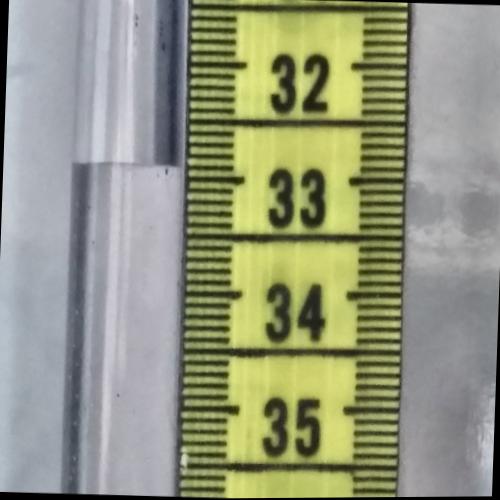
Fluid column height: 32.9 cm